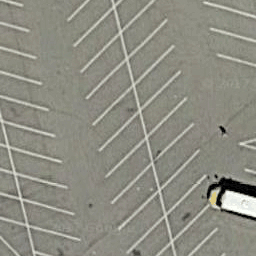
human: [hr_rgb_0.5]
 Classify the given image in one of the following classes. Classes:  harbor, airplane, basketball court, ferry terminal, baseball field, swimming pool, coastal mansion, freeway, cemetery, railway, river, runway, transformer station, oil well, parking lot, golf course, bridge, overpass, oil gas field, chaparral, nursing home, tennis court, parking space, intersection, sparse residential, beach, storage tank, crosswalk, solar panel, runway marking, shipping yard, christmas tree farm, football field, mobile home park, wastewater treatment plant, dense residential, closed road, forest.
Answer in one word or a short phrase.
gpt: parking space